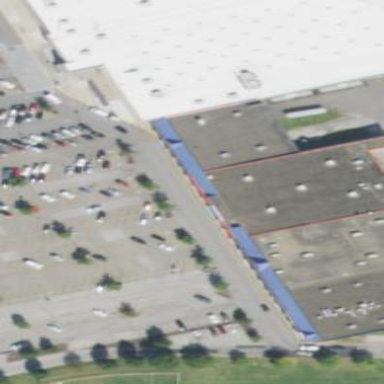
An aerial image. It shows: Commercial building.